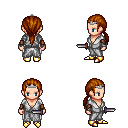
a pixel art fantasy rpg character, female body template, human, light skin, white robe, white pants, brunette ponytail hairstyle, silver tiara, leather bracers, gold boots, dagger, four views (front, back, left, right), 2x2 character sprite sheet, small pixel art, hard edges, no anti-aliasing